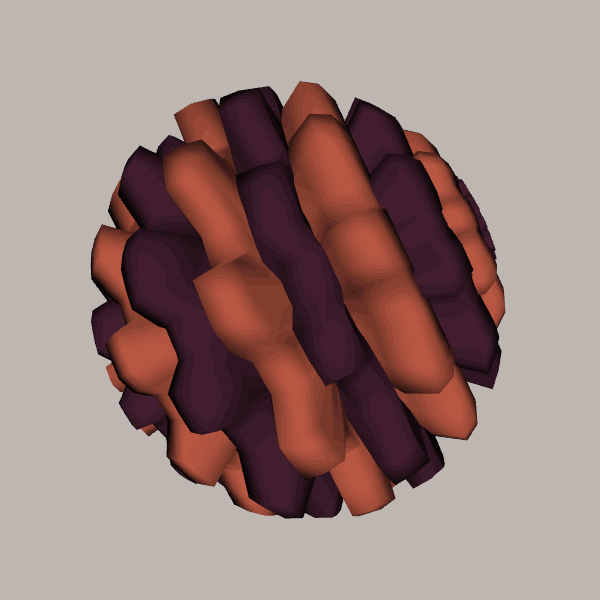
Background: light